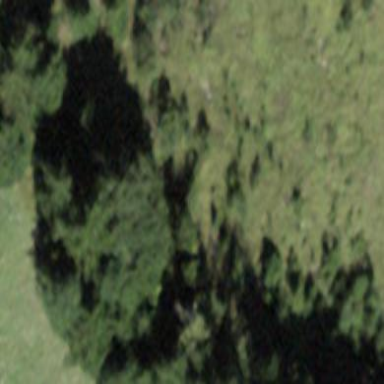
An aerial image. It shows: Forest area.